Question: Hi I was wondering if I could get some help with a GPA calculator.
What it needs to do is:
1. The input will consist of a sequence of terms, e.g., semesters.
2. The input for each term will consist of grades and credits for courses taken within that term.
3. For each term, the user will type in an integer that represents the number of courses taken within that term.
4. Each course is specified by a String letter grade and an int number of credits, in that order, separated by white space. 5. If the user types in -1 for the number of courses taken in a term, then the program must print a final overall summary and then terminate.
5. DO NOT prompt for any input. Thus, after you run your program in BlueJ, type Ctrl-T to force the Terminal window to pop up.
6. As always, follow the input / output format depicted in the Sample runs section.
Shown below is the error message I get and the code I have, thank you for any assistance in advance or tips I could try.
Terminal window and error message:

'''
import java.util.Scanner;
/*
*
*
*/
public class Prog2 {
public static void main(String args[]) {
Scanner numberInput = new Scanner(System.in);
int numberofClasses = numberInput.nextInt();
Scanner input = new Scanner(System.in);
String [] grade = new String[5];
int [] credit = new int [5];
double totalCredit = 0.0;
double realGrade = 0.0;
double result = 0.0;
while (numberofClasses > 0)
{
for (int x = 0; x < numberofClasses; x++ )
{
grade[x] = input.next();
credit[x] = input.nextInt();
}
for(int x=0;x < numberofClasses; x++ ){
if(grade[x].equals("A+")){
realGrade=4.0;
}
else if(grade[x].equals("A")){
realGrade=4.0;
}
else if(grade[x].equals("A-")){
realGrade=3.67;
}
else if(grade[x].equals("B+")){
realGrade=3.33;
}
else if(grade[x].equals("B")){
realGrade=3.00;
}
else if(grade[x].equals("B-")){
realGrade=2.67;
}
else if(grade[x].equals("C+")){
realGrade=2.33;
}
else if(grade[x].equals("C")){
realGrade=2.00;
}
else if(grade[x].equals("C-")){
realGrade=1.33;
}
result = result+realGrade*credit[x];
totalCredit=totalCredit+credit[x];
}
System.out.println("Summary for term:");
System.out.println("----------------------------------");
System.out.println("Term total grade points: " + result);
System.out.println("Term total credits:" + totalCredit);
System.out.println("GPA:"+result/totalCredit);
}
// This block is getting used later please ignore
System.out.println("Final Summary:");
System.out.println("----------------------------------");
System.out.println(" Overall terms");
System.out.println(" Total grade points: " + result);// this needs to be all );
System.out.println(" Total credits" + totalCredit);//This needs to be all );
System.out.println("Cumulative GPA:"+result/totalCredit);
}
}
'''
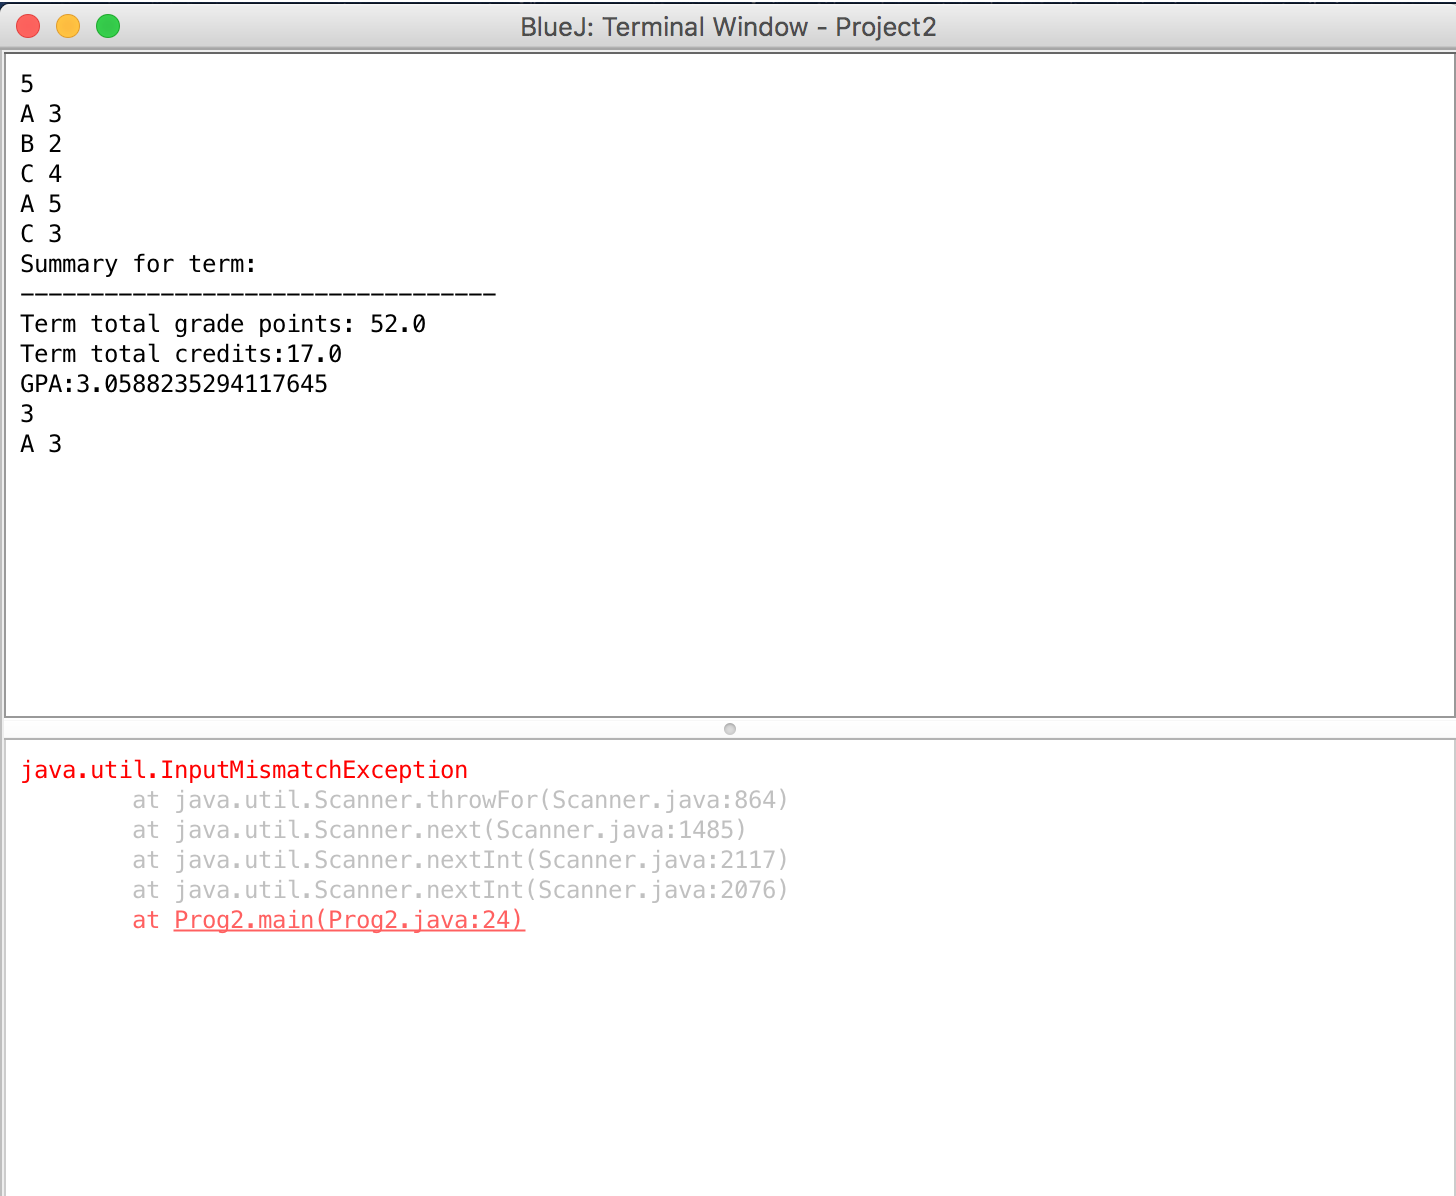
Answer: When your while loop ends, numberofClasses still contains the value that was entered before the while loop started the first time. Specifically, after you output the line:
'''
GPA=3.0588...
'''
you hit the end of the loop, then return to:
'''
while (numberofClasses > 0)
'''
which is true. The next "3" that you enter doesn't go into numberofClasses, it is picked up by
'''
grade[x] = input.next();
'''
Then the "A" is picked up by
'''
credit[x] = input.nextInt();
'''
which throws an exception since it's not an integer.
All you need to do is ask for the number of classes again at the end of the while loop:
'''
System.out.println("GPA:"+result/totalCredit);
numberofClasses = numberInput.nextInt();
}
'''
Output:
'''
5
A 3
B 2
C 4
A 5
C 3
Summary for term:
----------------------------------
Term total grade points: 52.0
Term total credits:17.0
GPA:3.0588235294117645
3
A 3
B 5
C 1
Summary for term:
----------------------------------
Term total grade points: 81.0
Term total credits:26.0
GPA:3.1153846153846154
'''